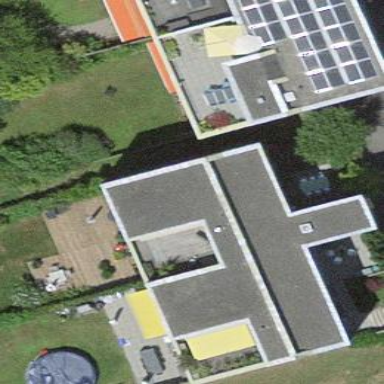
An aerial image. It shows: Residential building.